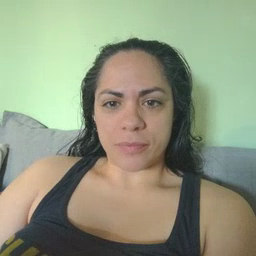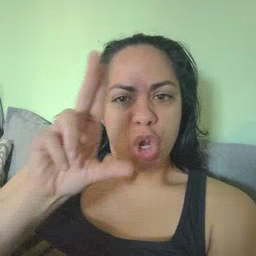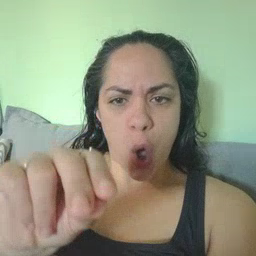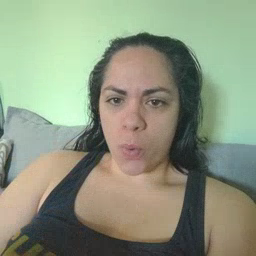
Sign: no